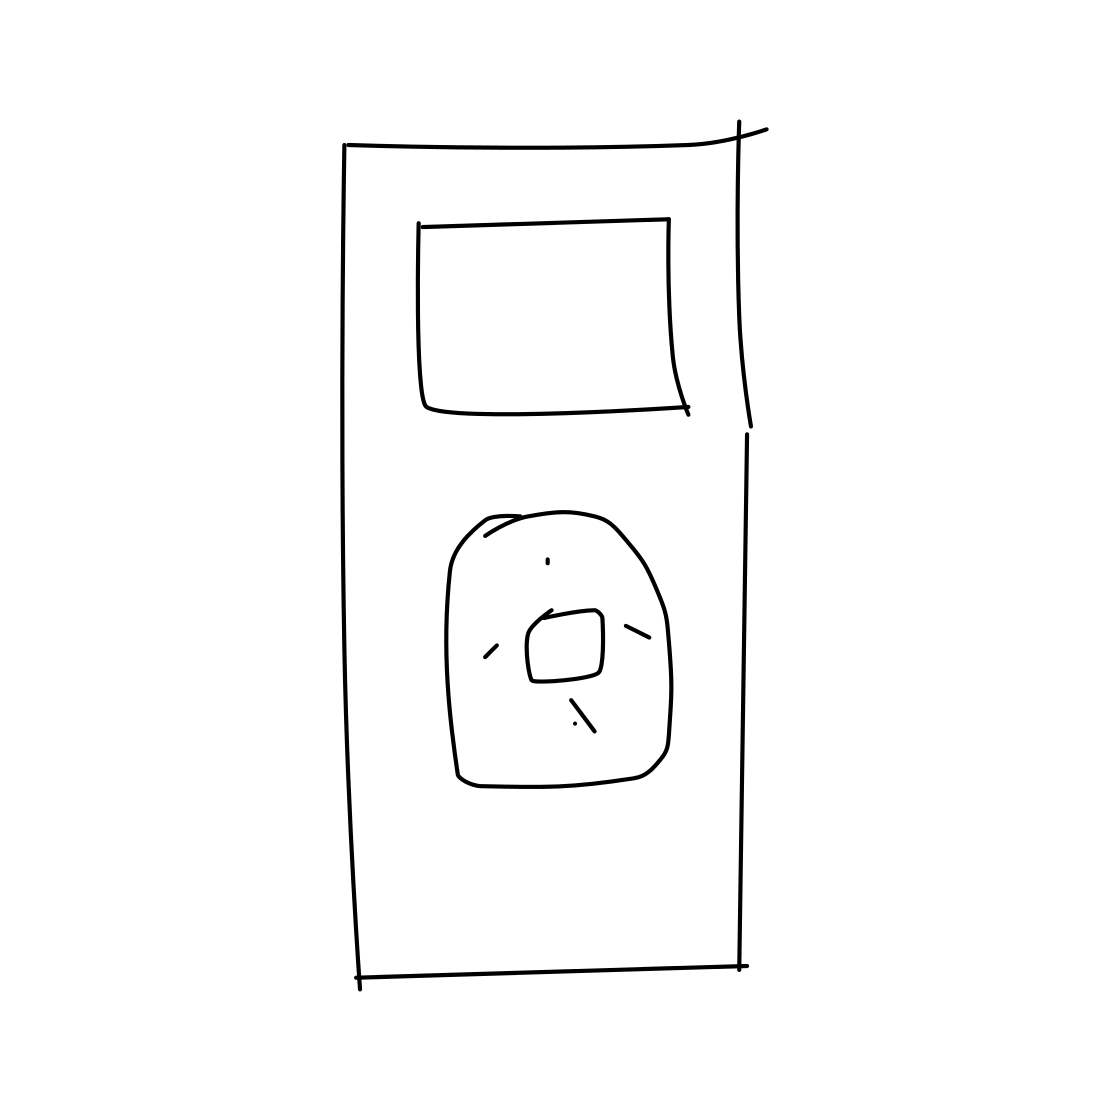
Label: ipod